Field crop: tomato
Growth stage: 2
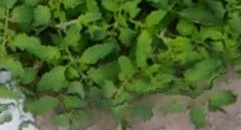
Species: tomato